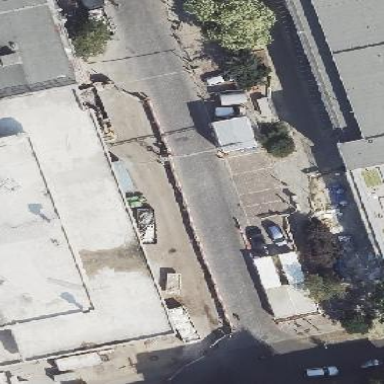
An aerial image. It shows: Street side parking with sett surface.